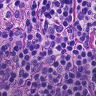
Metastatic tissue present: no